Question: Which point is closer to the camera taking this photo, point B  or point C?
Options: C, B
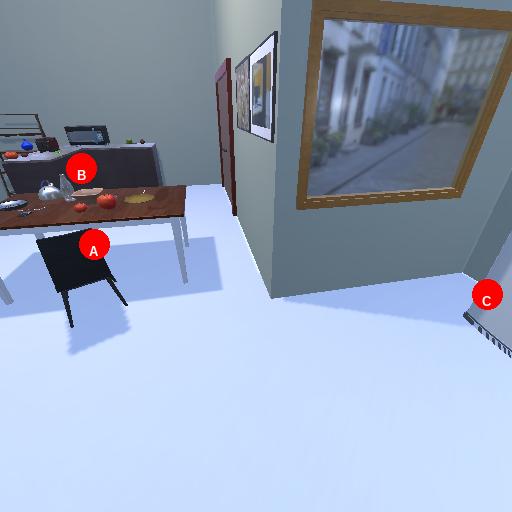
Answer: C